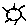
Label: sun